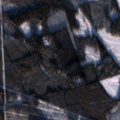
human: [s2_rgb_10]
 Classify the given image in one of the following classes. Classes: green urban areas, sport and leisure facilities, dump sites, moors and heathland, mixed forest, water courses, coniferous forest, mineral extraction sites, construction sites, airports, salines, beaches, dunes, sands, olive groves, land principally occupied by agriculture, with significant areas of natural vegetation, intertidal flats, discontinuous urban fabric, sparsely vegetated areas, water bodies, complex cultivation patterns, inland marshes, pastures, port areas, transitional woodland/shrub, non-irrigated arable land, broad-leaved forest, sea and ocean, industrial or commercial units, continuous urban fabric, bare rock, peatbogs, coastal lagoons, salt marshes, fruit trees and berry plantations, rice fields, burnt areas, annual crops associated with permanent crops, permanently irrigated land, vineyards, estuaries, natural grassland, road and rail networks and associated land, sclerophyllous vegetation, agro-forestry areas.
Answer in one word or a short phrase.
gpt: non-irrigated arable land, coniferous forest, mixed forest, transitional woodland/shrub